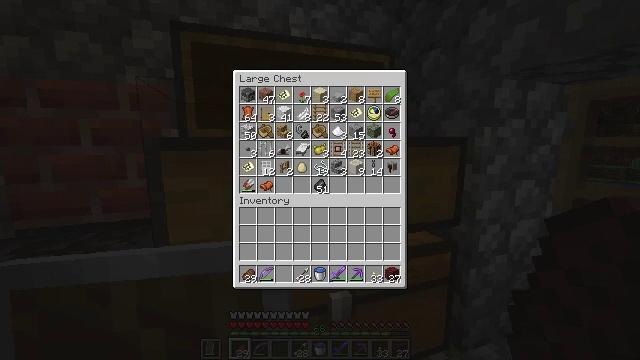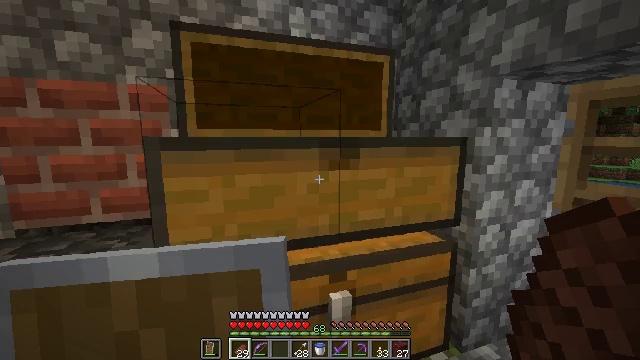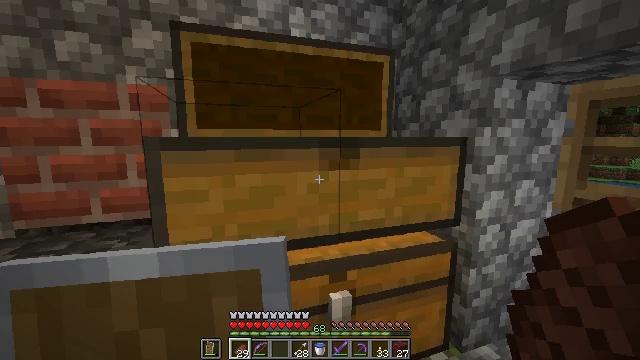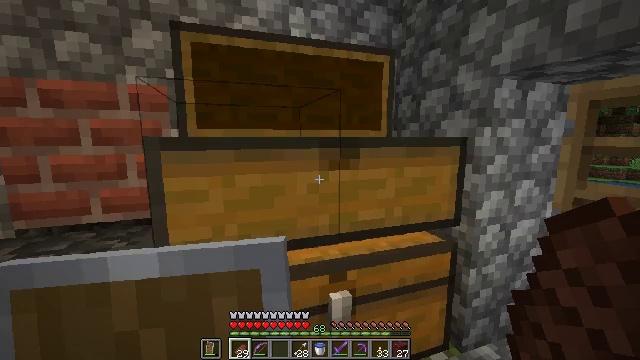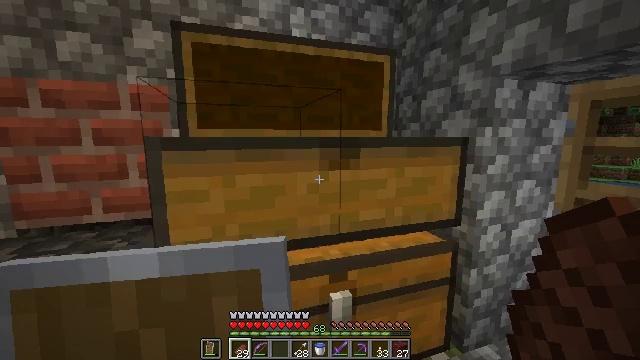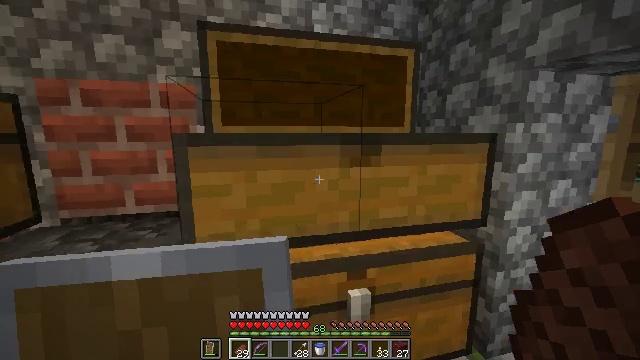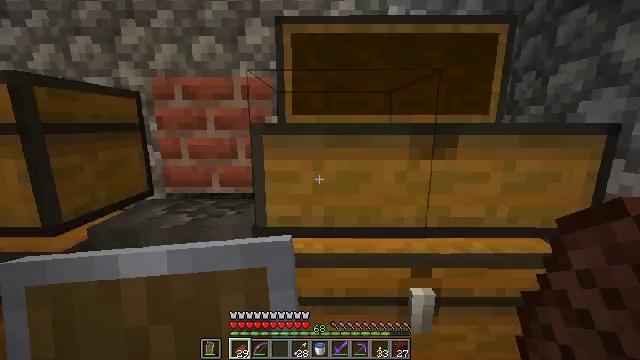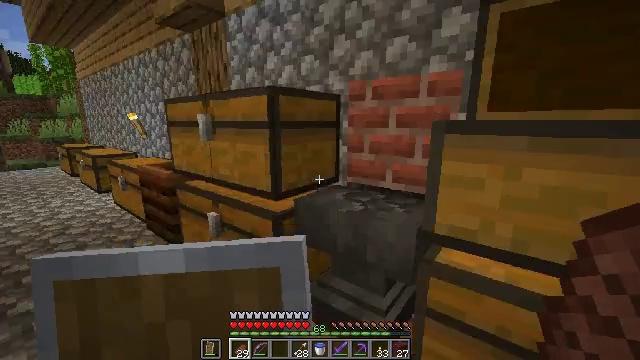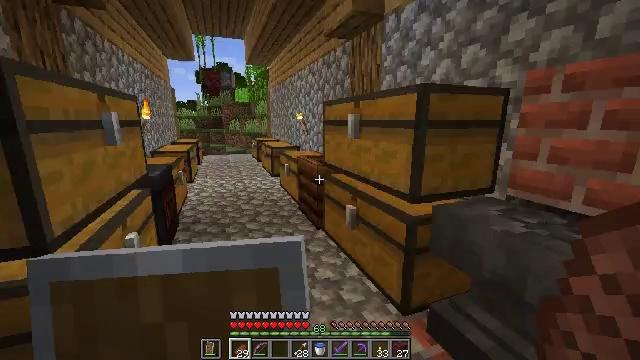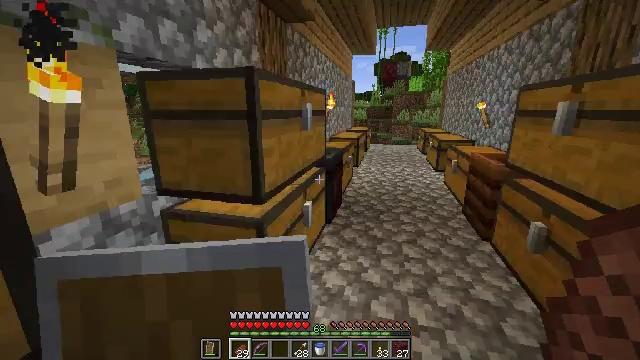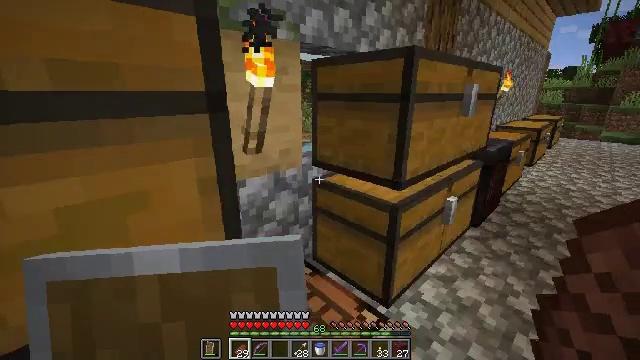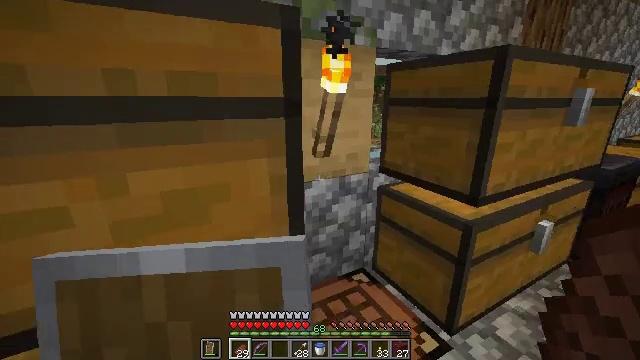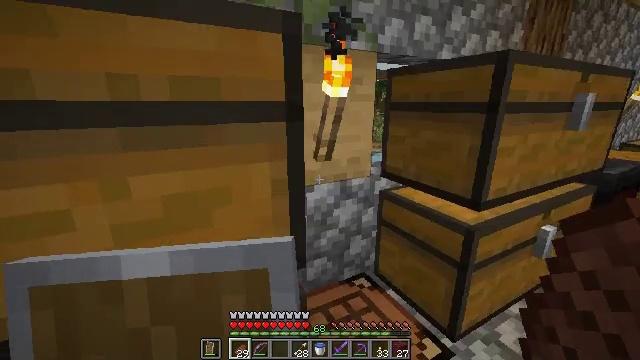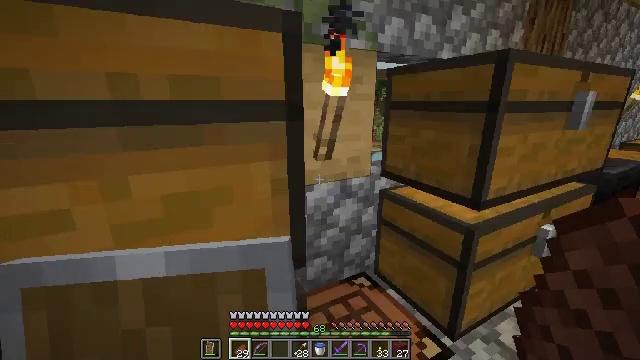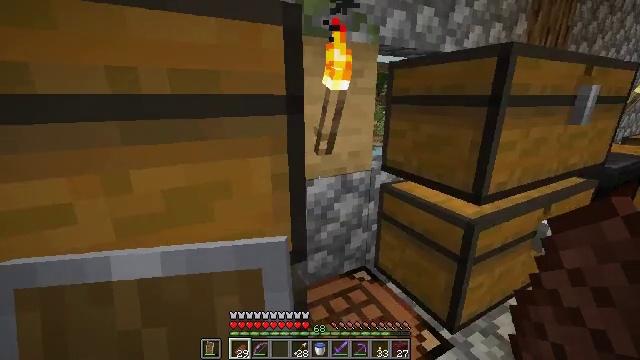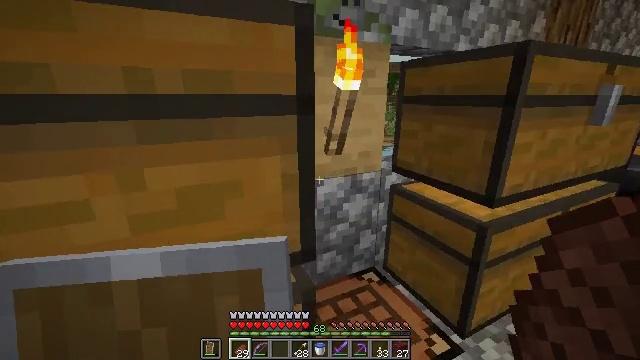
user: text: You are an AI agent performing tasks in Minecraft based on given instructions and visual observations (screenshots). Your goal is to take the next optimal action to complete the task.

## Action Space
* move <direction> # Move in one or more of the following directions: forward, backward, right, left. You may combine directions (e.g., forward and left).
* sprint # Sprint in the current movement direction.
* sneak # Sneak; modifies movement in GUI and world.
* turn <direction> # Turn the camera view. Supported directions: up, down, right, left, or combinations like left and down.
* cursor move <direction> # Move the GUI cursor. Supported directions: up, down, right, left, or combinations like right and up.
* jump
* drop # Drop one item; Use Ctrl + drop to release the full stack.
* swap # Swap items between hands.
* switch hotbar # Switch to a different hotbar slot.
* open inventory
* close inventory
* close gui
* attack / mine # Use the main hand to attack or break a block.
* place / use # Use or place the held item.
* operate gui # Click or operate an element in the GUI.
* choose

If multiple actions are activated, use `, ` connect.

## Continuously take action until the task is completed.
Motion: motion action
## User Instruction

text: Break the pumpkin to collect it.
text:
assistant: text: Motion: open inventory
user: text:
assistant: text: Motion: open inventory
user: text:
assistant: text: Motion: open inventory
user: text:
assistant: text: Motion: no_op
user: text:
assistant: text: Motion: turn left
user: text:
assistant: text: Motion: turn left and down
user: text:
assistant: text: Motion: turn left
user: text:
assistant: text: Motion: turn left
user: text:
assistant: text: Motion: turn left and down
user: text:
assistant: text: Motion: turn left and down
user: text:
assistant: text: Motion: turn left and up
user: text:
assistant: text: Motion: no_op
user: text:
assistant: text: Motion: no_op
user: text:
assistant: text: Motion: turn down
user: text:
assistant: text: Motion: turn left
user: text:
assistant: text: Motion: turn right
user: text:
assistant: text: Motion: turn left
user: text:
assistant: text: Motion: move back, turn left
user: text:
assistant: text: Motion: move back and move right, turn left and up
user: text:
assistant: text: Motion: move back and move right, turn left and up
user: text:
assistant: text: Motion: move back and move right, turn left
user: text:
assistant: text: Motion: turn left
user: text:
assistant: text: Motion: turn left and down
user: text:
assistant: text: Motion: turn left and down
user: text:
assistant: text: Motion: turn down
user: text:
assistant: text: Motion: no_op
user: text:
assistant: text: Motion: use / place
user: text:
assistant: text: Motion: use / place
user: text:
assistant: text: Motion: no_op
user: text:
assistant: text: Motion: no_op